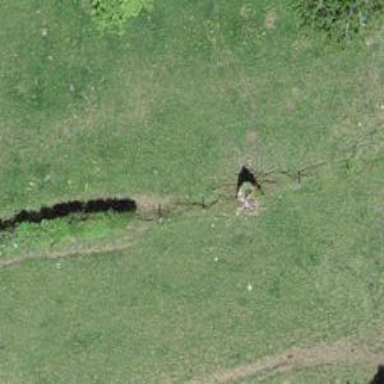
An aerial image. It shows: Hedge barrier.